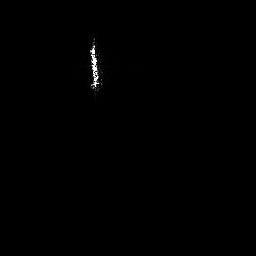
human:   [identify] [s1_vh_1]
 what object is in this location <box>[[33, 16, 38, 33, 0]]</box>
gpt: <ref>1 medium ship at the top</ref>